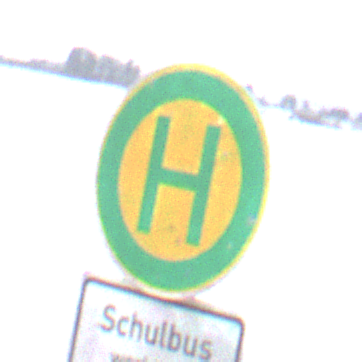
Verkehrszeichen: Haltestelle
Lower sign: ZeitangabenMitBeschraenkungAufWochentage5
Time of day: Midday
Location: Outdoor (Suburban)
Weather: Overcast
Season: NotSpecified
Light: Natural